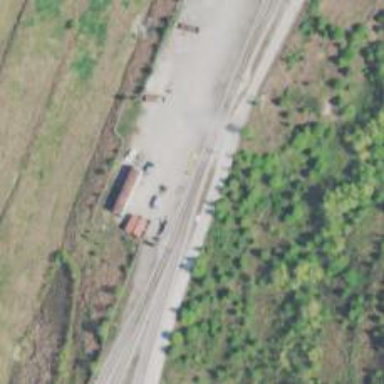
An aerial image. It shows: Railway spur service.